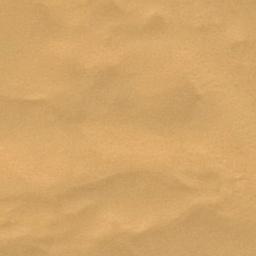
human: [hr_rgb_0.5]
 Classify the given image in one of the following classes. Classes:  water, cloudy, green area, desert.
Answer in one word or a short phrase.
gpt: desert